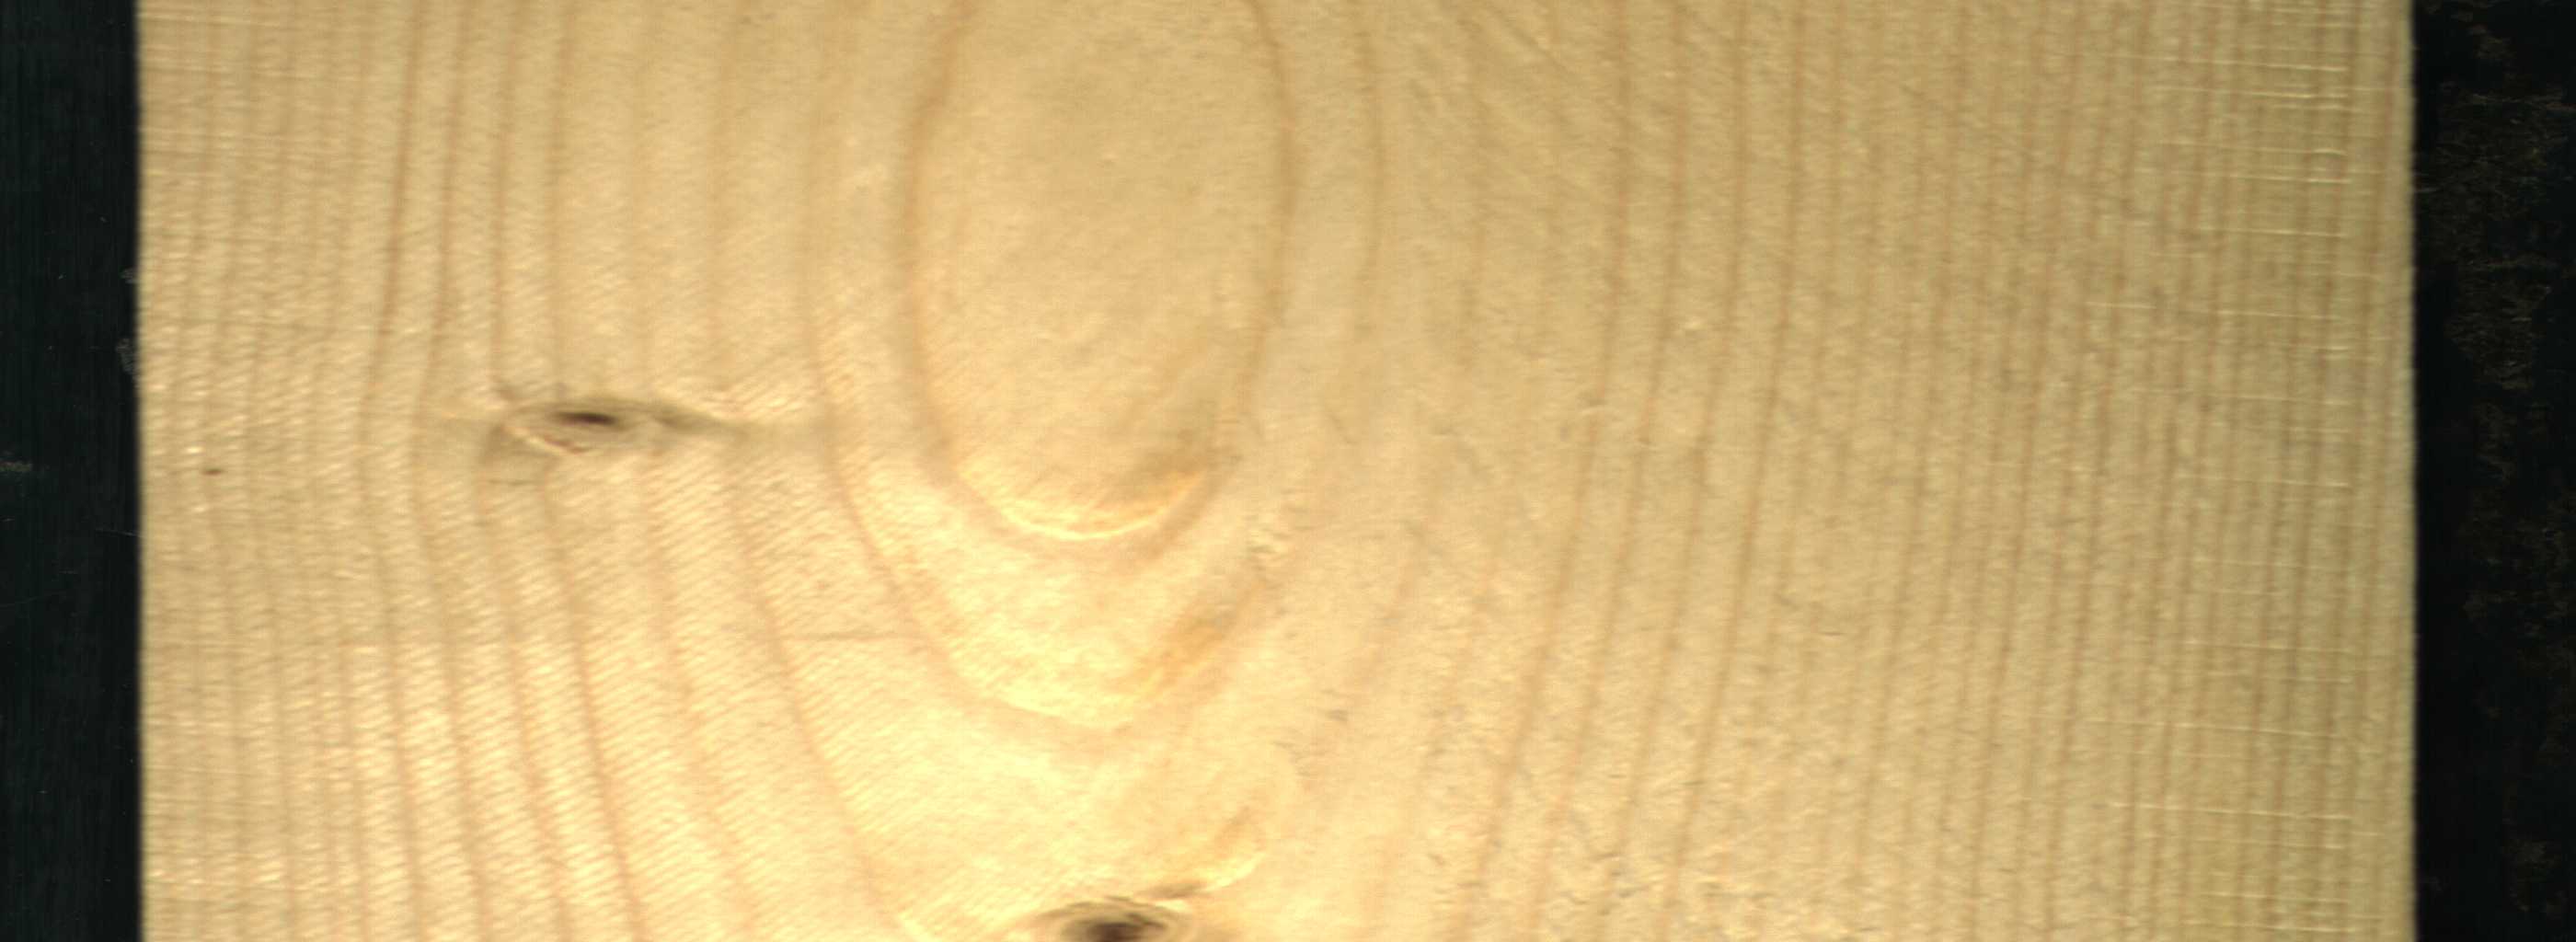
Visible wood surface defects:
Live_Knot
Live_Knot